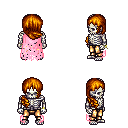
a pixel art fantasy rpg character, male body template, skeleton, pink tattered cape, gold greaves, dark blonde right-swept hairstyle, bracelets, four views (front, back, left, right), 2x2 character sprite sheet, small pixel art, hard edges, no anti-aliasing